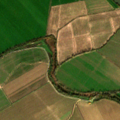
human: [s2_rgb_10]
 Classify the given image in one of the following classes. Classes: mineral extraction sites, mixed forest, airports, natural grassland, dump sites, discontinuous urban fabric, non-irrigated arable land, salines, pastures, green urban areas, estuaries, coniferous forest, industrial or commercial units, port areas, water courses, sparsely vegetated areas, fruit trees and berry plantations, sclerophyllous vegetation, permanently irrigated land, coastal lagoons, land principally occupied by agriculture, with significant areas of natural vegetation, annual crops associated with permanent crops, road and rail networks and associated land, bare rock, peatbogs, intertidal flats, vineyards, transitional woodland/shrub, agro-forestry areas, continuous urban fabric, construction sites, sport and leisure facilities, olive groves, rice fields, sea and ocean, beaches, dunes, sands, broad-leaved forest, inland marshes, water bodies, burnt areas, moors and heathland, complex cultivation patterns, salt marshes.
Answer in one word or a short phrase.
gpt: permanently irrigated land, rice fields